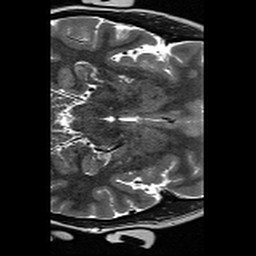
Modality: T2w
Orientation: axial